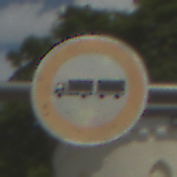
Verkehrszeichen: VerbotLastkraftwagenMitAnhaenger
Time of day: Midday
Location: Outdoor (Suburban)
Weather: PartlyCloudy
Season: NotSpecified
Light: Natural